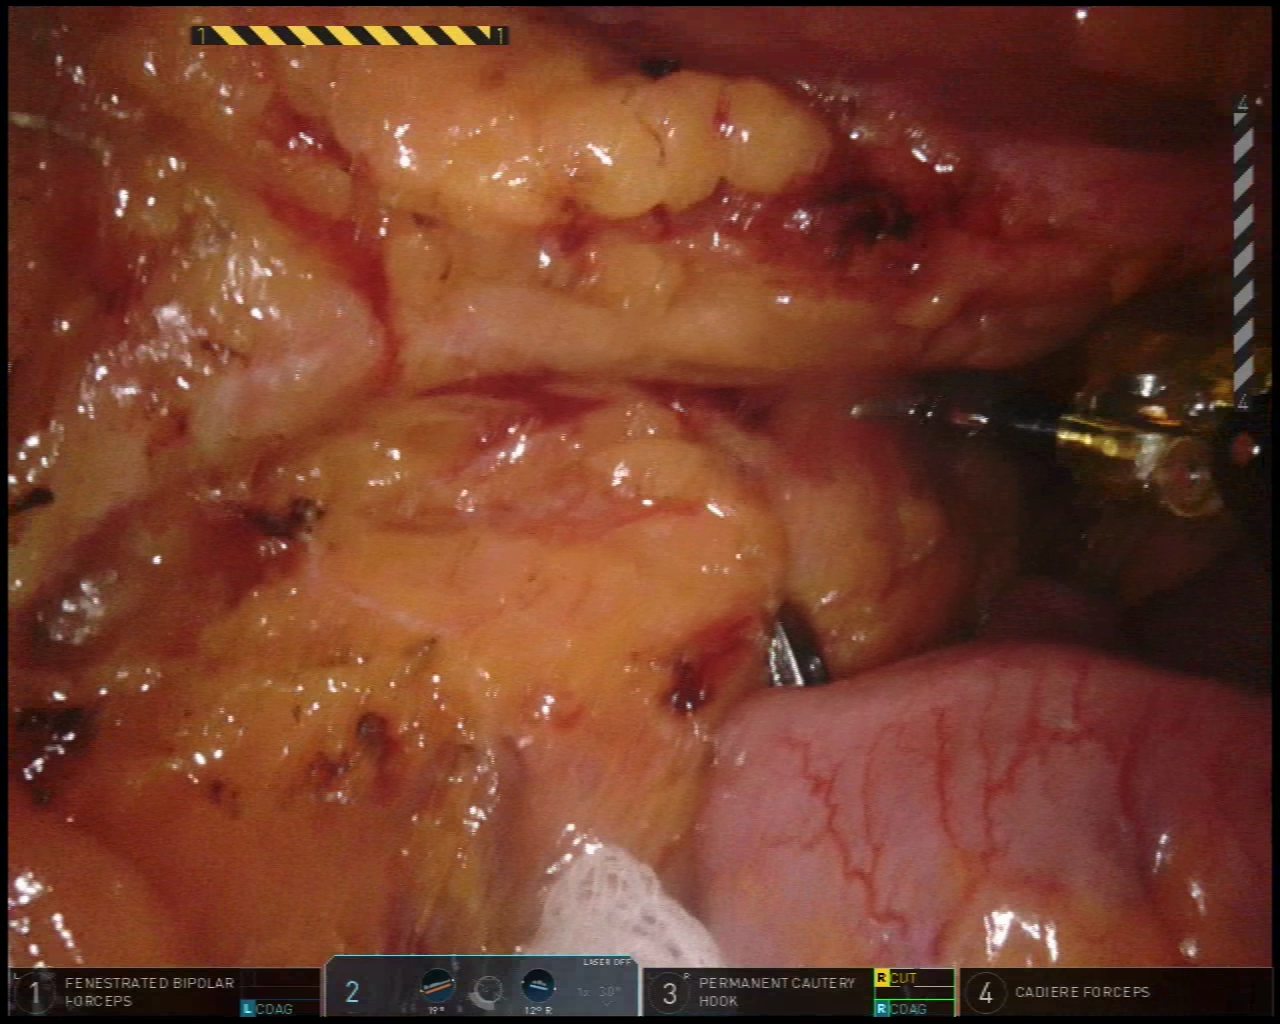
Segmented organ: inferior_mesenteric_artery
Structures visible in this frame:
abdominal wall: no
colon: no
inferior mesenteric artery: yes
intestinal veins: no
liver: no
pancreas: no
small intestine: yes
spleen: no
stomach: no
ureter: no
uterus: no
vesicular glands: no